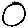
Label: circle